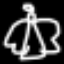
Label: angel